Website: walmart
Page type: account-selection
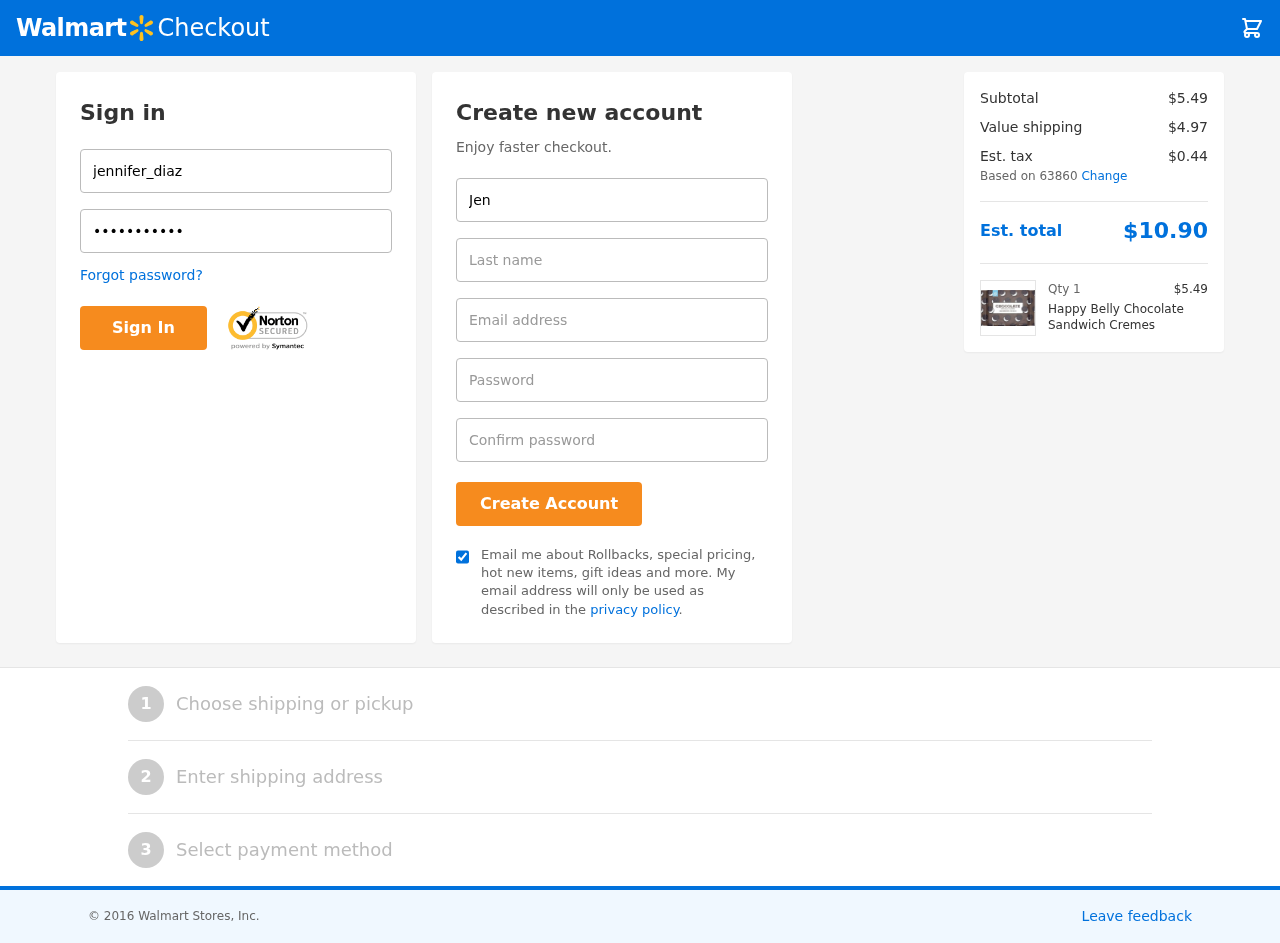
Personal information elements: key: PII_EMAIL
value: jdiaz@hotmail.com
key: PII_FIRSTNAME
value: Jennifer
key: PII_LASTNAME
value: Diaz
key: PII_LOGIN_USERNAME
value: jennifer_diaz
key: PII_POSTCODE
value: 63860
Product elements: key: PRODUCT1_NAME
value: Happy Belly Chocolate Sandwich Cremes
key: PRODUCT1_PRICE
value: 5.49
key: PRODUCT1_QUANTITY
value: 1
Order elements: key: ORDER_SUBTOTAL
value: $5.49
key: ORDER_SHIPPING_COST
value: $4.97
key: ORDER_TAX
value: $0.44
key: ORDER_TOTAL
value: $10.90